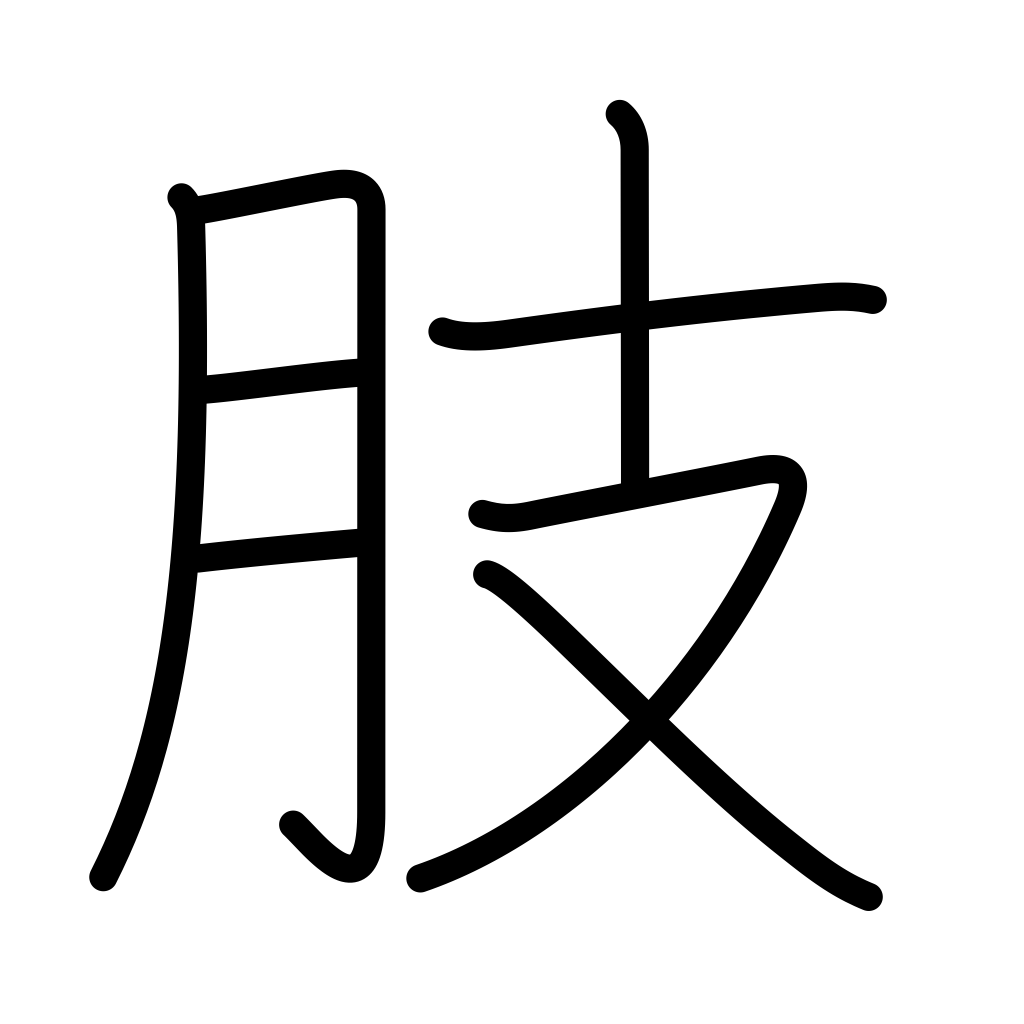
Meaning: limb, arms & legs